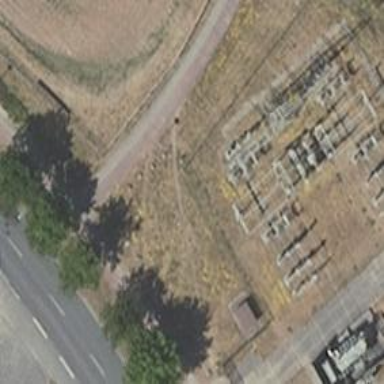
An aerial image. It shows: Switch for power supply.